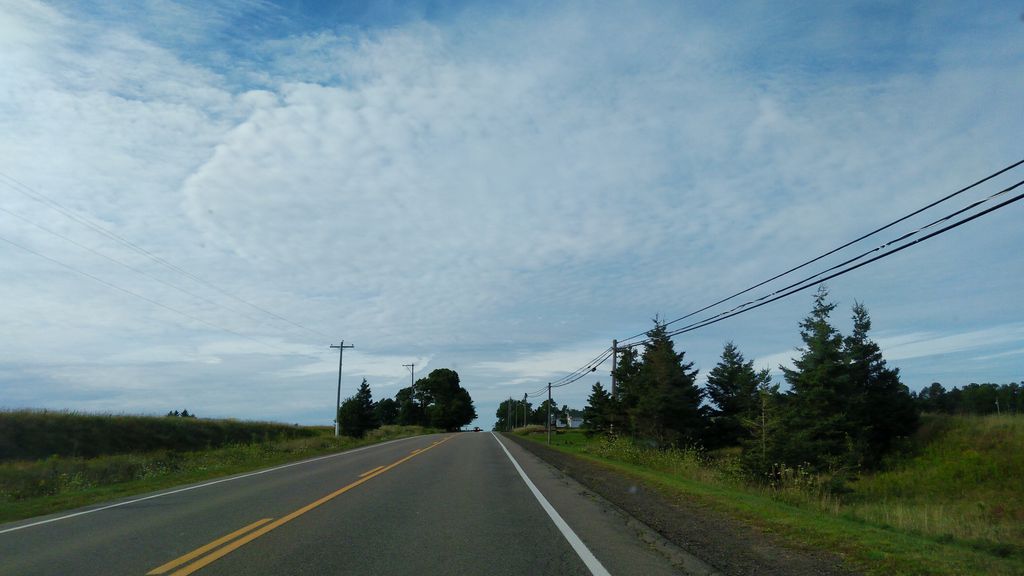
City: charlottetown